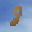
Label: 8